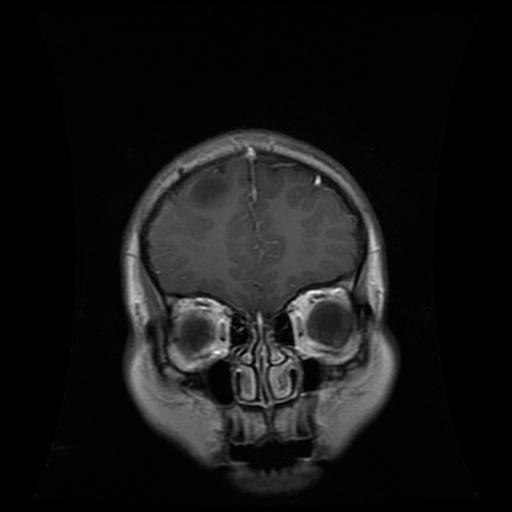
Label: glioma